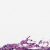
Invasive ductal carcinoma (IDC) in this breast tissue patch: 1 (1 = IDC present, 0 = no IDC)